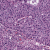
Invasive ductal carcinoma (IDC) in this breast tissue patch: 1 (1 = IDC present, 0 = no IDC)